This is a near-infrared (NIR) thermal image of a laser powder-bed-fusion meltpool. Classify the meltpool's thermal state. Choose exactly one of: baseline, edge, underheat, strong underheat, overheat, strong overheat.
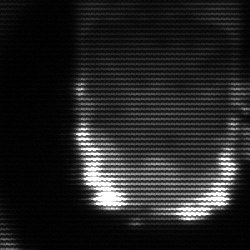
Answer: baseline